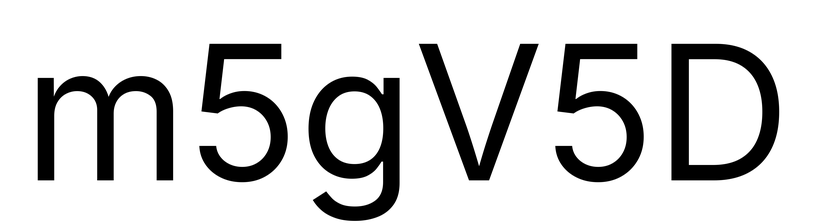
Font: Inter_Regular